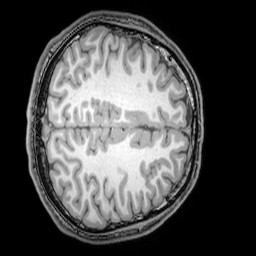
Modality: T1w
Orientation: axial
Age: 20
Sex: male
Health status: healthy
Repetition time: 0.081 s
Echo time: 0.037 s